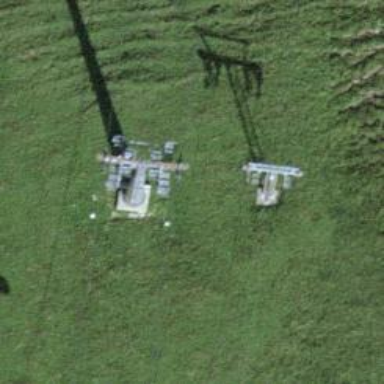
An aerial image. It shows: Pylon for aerialway.